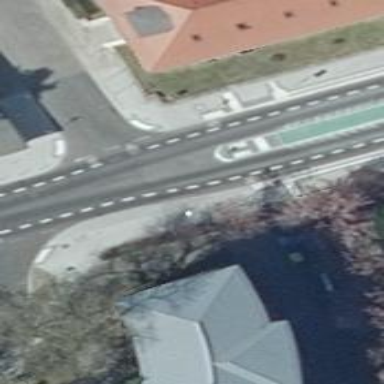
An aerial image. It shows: Unmarked crossing with pedestrian island.